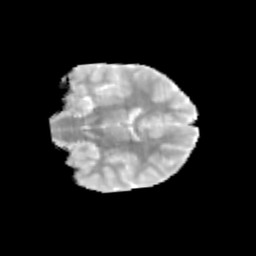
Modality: MD
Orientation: coronal
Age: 9
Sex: male
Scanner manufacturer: siemens
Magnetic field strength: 3 T
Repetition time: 3.8 s
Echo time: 0.07 s